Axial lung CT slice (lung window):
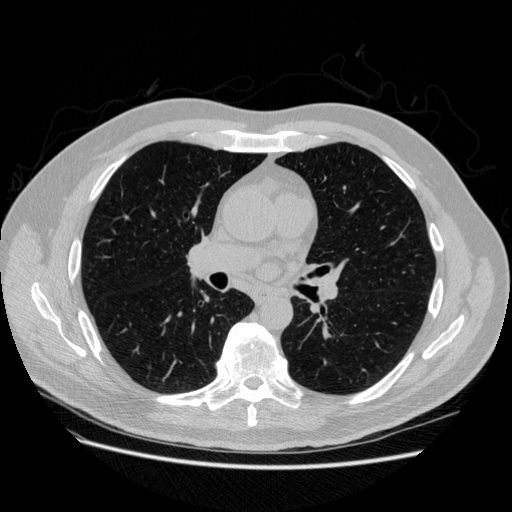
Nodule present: no